Aerial crown-view tile of a tropical tree (Barro Colorado Island, Panama), acquired 20240918:
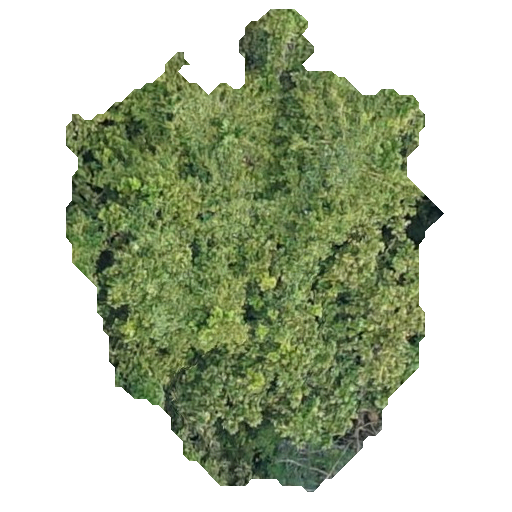
Species: Anacardium excelsum
GBIF accepted scientific name: Anacardium excelsum
Crown area: 190.649 m²